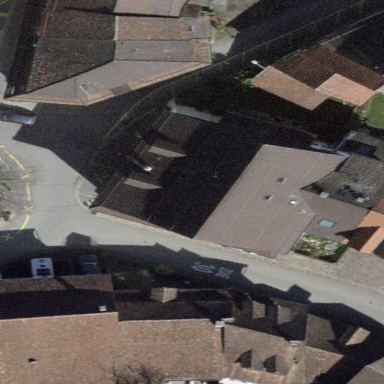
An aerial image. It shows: Terrace building.